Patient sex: M
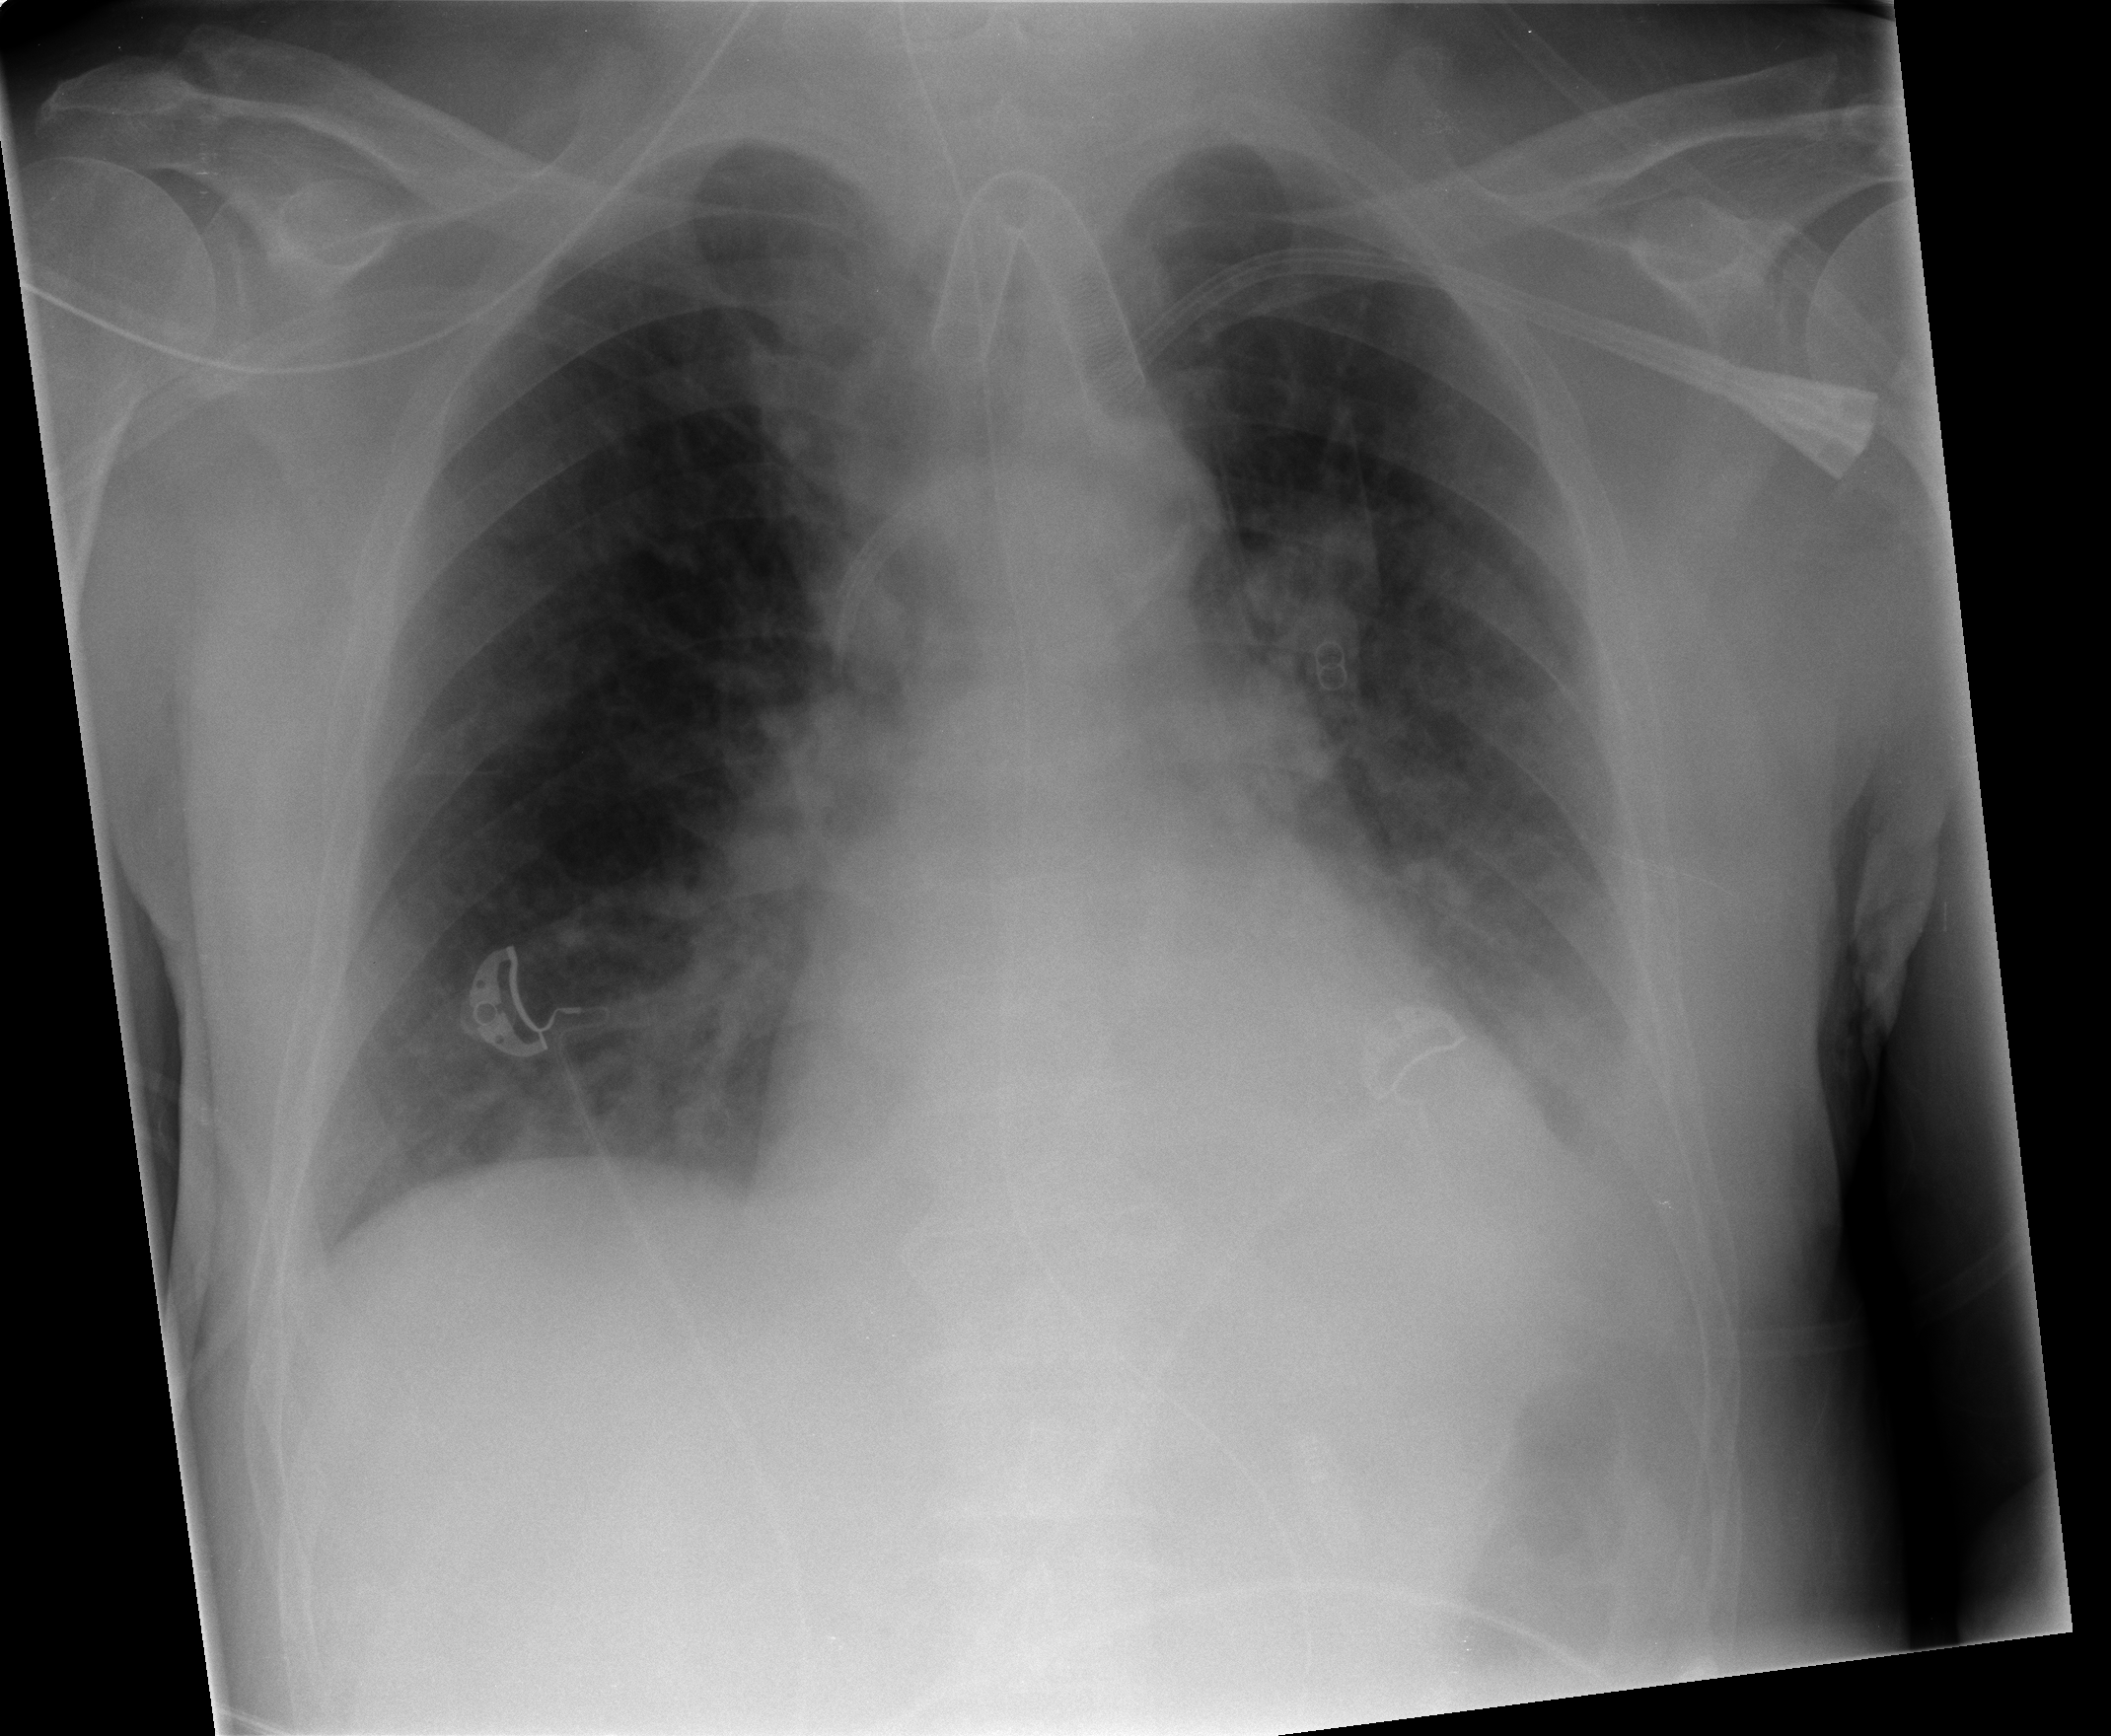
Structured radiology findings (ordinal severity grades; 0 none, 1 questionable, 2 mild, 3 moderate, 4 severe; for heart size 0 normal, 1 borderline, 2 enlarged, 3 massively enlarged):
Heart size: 0
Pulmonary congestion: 2
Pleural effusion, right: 0
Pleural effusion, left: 2
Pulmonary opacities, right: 2
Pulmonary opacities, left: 0
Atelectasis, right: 0
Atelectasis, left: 0